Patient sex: F
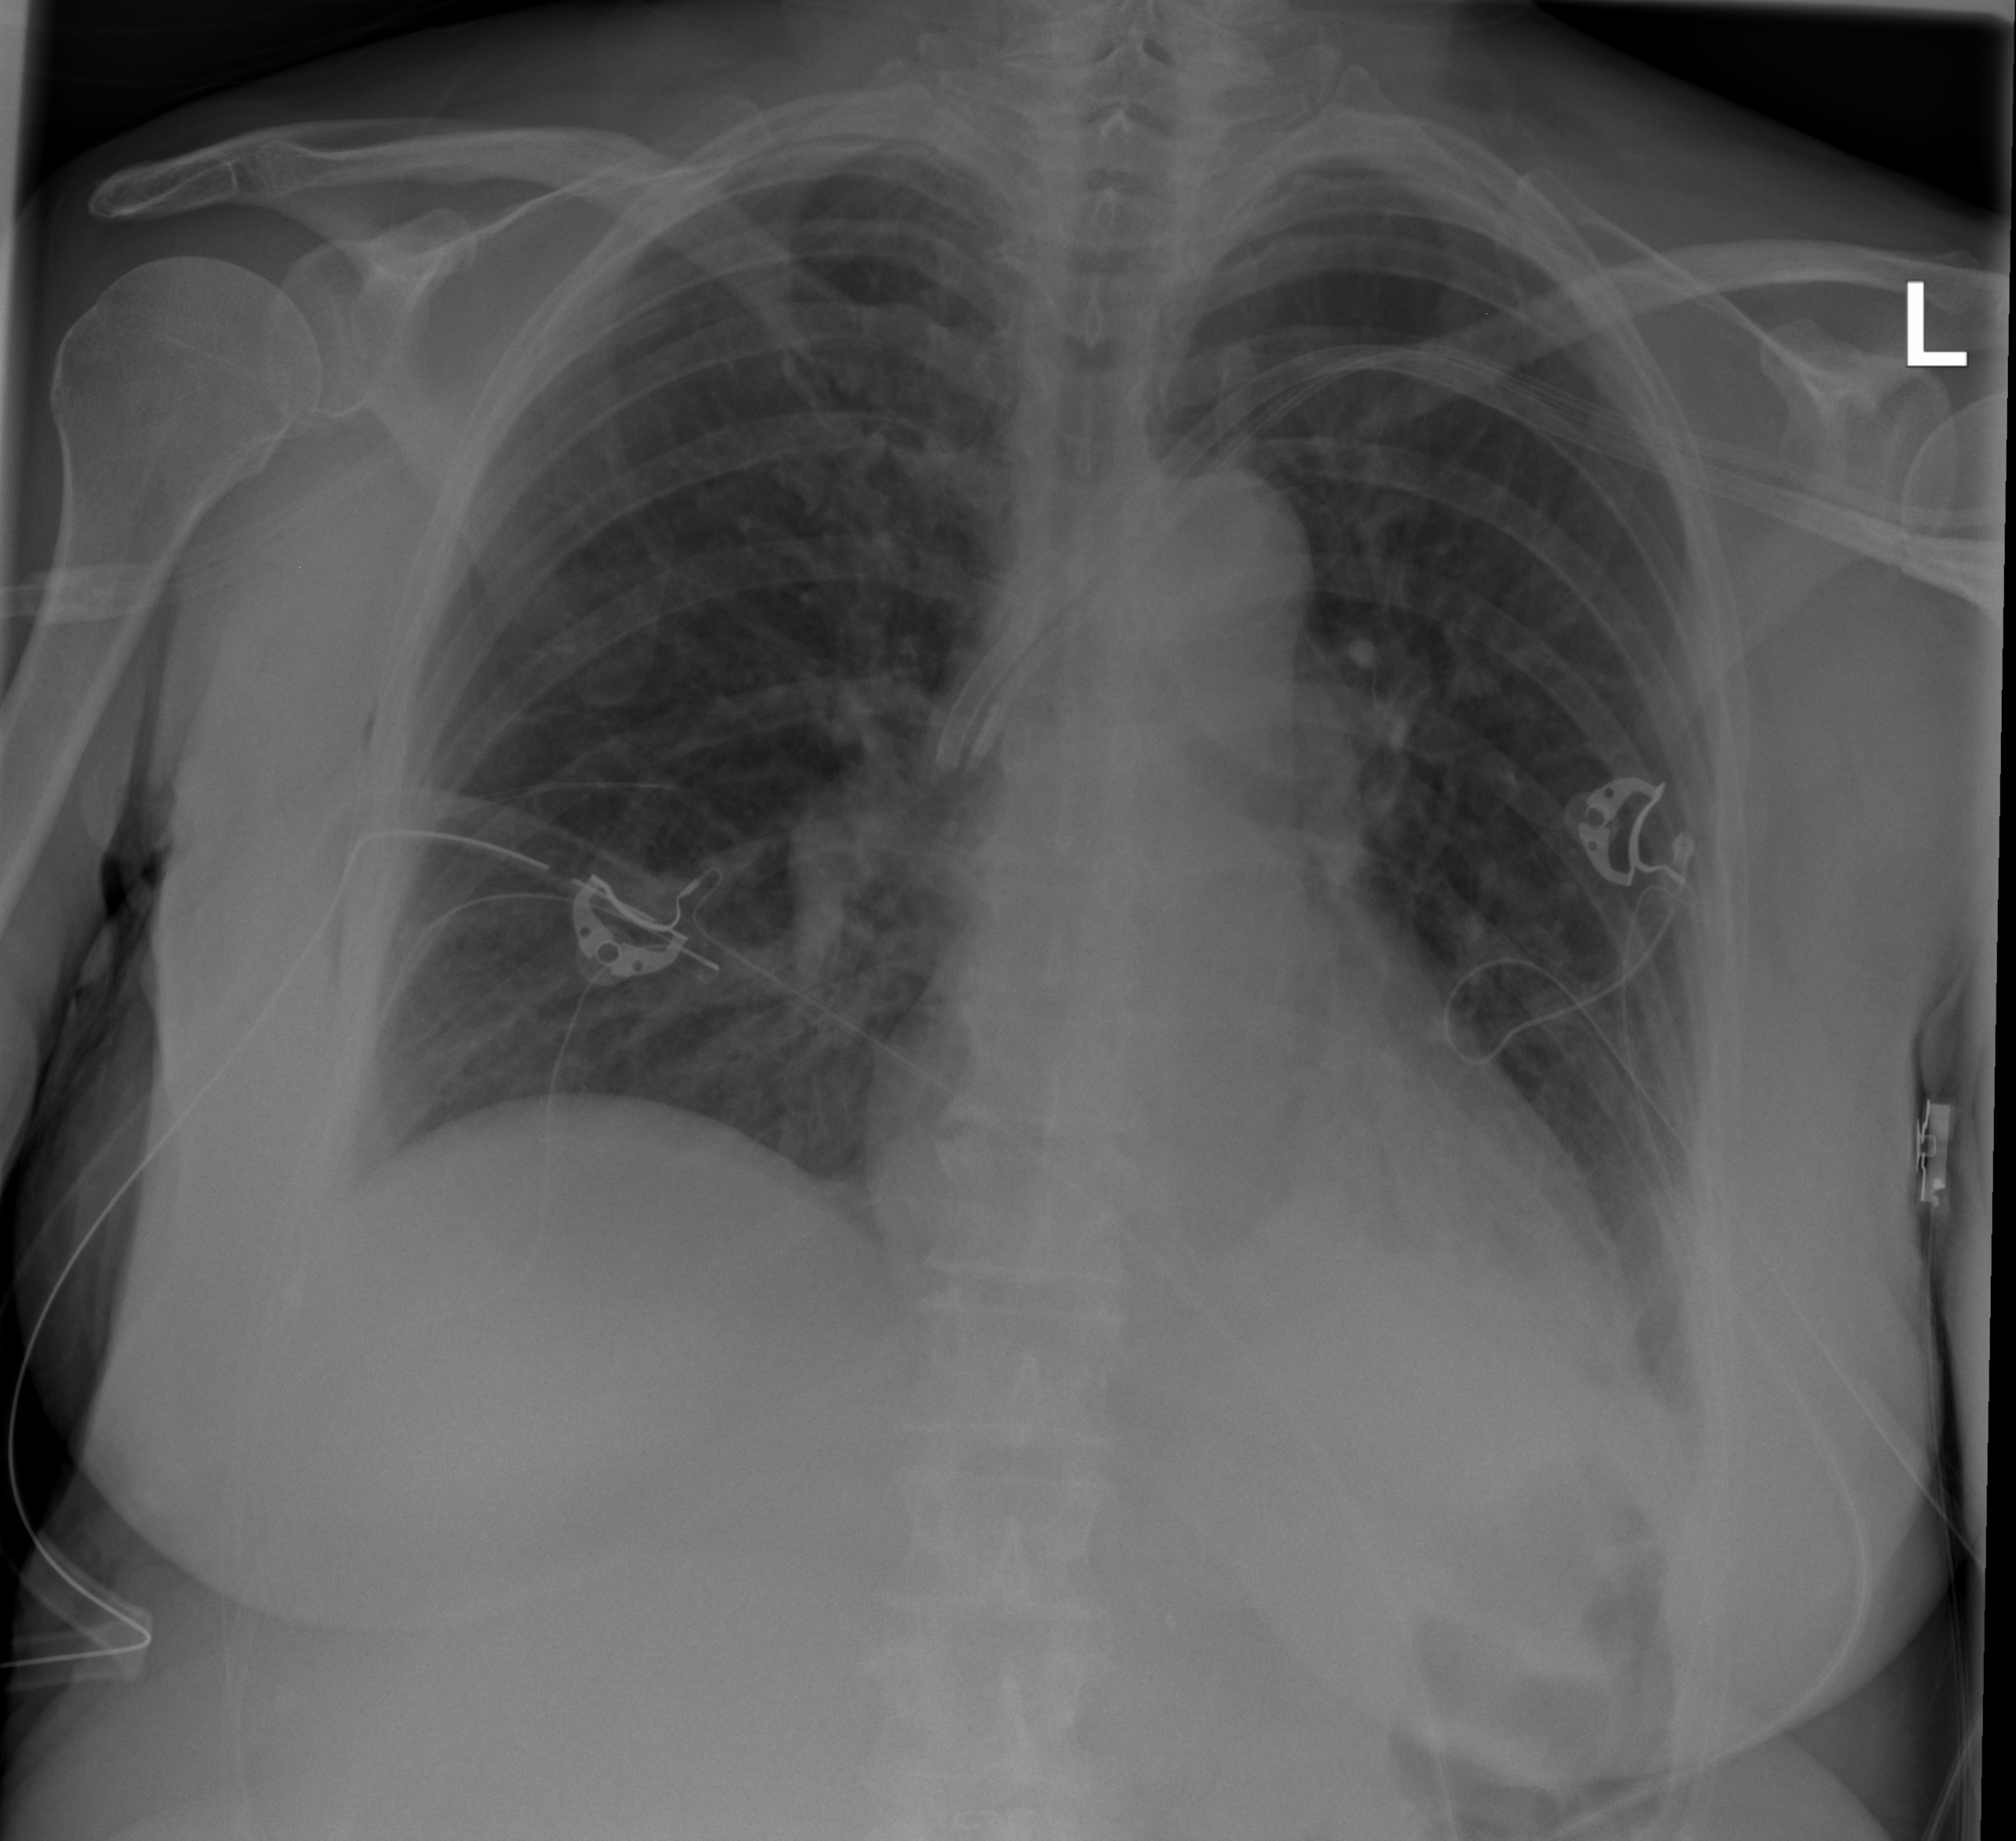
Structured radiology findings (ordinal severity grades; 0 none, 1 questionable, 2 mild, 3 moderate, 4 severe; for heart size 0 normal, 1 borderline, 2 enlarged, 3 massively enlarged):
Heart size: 0
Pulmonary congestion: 0
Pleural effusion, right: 2
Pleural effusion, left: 0
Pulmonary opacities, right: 0
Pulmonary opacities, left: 0
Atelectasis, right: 2
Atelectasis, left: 2